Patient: sex M, age 57
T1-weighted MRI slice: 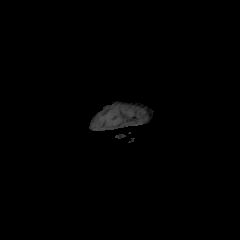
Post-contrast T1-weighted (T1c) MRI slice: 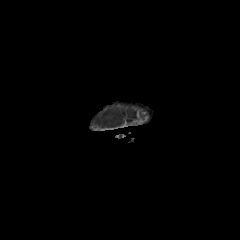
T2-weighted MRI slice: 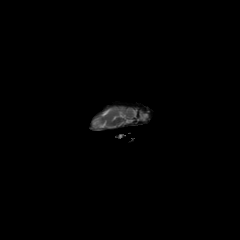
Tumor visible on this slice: yes
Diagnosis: Glioblastoma, IDH-wildtype
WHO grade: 4